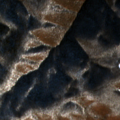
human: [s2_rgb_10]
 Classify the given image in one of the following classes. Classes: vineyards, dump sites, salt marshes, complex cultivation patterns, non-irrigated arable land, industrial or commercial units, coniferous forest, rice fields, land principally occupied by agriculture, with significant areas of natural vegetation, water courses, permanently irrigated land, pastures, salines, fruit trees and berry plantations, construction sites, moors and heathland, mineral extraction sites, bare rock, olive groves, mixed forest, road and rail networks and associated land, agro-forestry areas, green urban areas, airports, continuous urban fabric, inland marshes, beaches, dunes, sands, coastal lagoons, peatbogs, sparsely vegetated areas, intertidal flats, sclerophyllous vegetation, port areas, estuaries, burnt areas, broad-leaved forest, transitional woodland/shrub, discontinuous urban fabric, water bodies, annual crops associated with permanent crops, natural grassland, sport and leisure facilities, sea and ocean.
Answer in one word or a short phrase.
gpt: broad-leaved forest